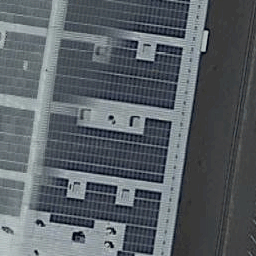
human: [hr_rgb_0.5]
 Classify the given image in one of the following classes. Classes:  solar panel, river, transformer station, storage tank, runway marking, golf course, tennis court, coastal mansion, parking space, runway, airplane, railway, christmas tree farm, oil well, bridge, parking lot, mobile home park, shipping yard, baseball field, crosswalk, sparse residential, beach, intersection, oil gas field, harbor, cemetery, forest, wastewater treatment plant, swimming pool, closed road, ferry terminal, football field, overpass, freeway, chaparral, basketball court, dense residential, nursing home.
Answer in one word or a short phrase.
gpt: solar panel